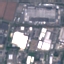
Land use / land cover class: Industrial